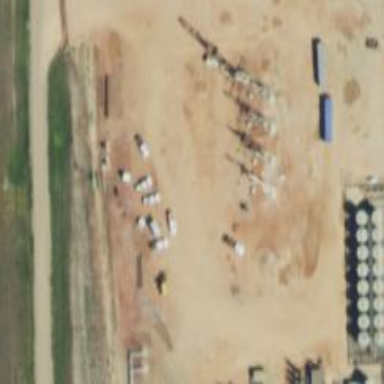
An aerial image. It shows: Petroleum well.